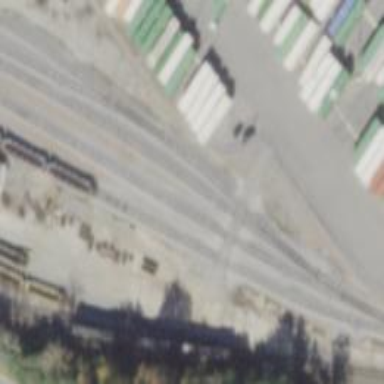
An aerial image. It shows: Railway level crossing.